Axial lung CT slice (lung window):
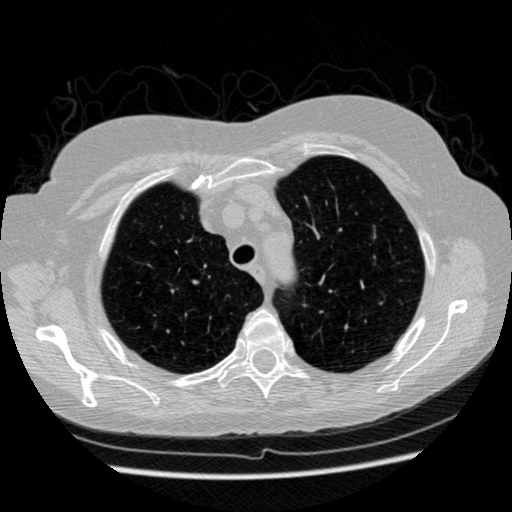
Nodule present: no